Question: How do I modify the following code block so that it will display 'Plant Genus' instead of the text '[hide]'
The relevant code is at:
pp\design
rontend\enterprise\style emplate\catalog\layeriew.phtml
'''
<?php $_filters = $this->getFilters() ?>
<?php foreach ($_filters as $_filter): ?>
<?php if($_filter->getItemsCount()): ?>
<dt><?php echo $this->__($_filter->getName()) ?></dt>
<dd><?php echo $_filter->getHtml() ?></dd>
<?php endif; ?>
<?php endforeach; ?>
'''
Here is the attribute from the admin panel:

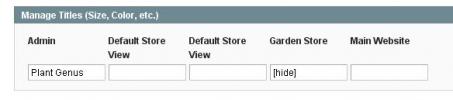
Answer: @Lucasnus - I dont think this is in the front end, but he has placed the attribute for us to see in a screen shot, the code he quoted is from the front end view.
However I think you are quite close to a solution, since this looks like a store attribute visibility issue.
In the admin panel if you change to the "Garden Store" scope, can you try to then change the attribute value to "Plant Genus" ?
If that does not work, maybe try the Main Website scope.
Do you have this problem with other products attributes?